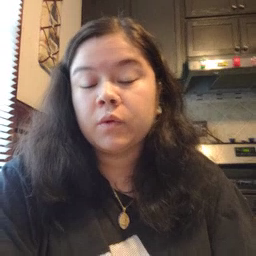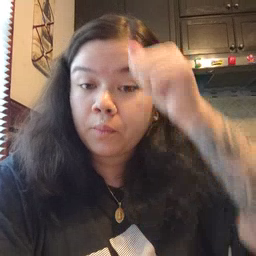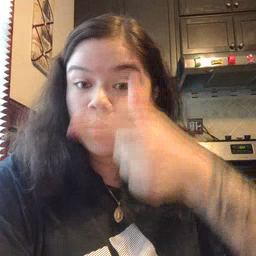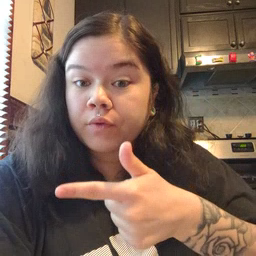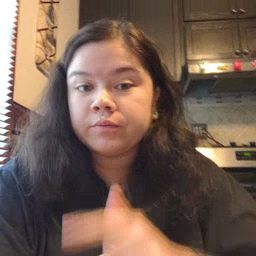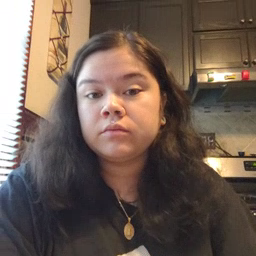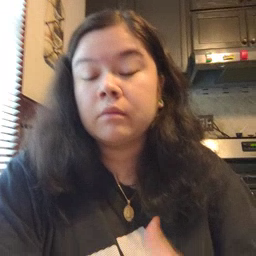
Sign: brother